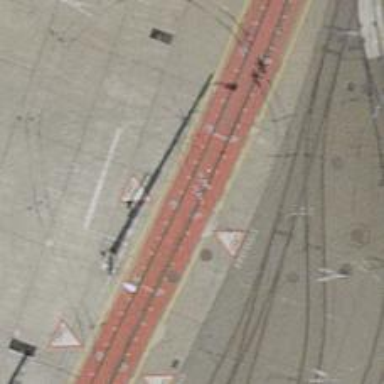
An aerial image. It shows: Tram railway with one track running through service yard. The railway is electrified with contact lines.